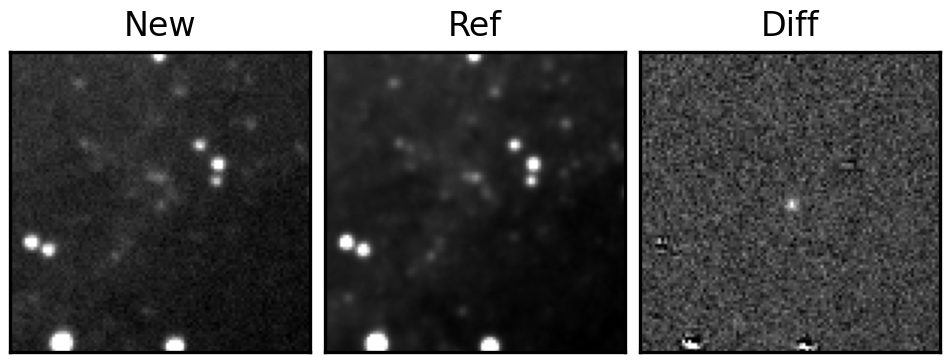
Label: real